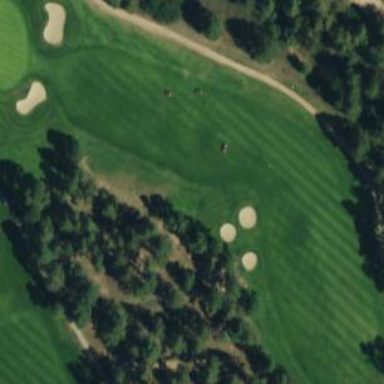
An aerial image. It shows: Golf fairway in the image.